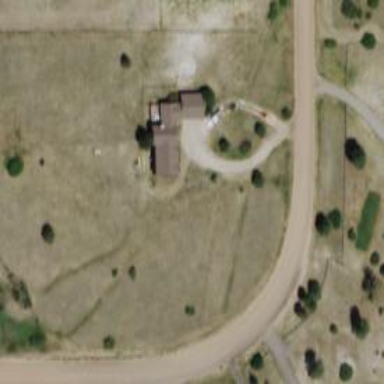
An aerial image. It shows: Driveway leading to service road.